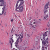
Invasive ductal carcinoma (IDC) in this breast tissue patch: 1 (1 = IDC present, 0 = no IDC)